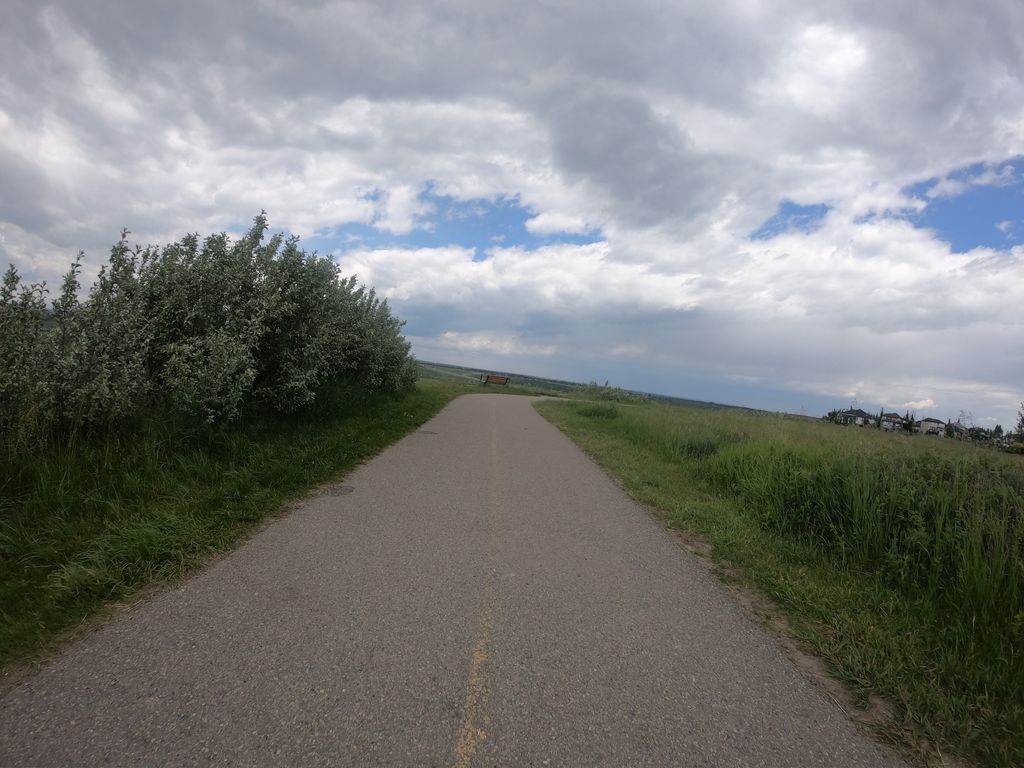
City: calgary